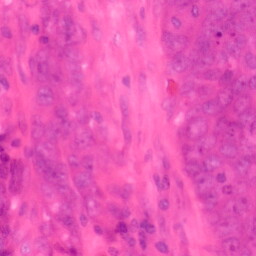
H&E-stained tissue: Colon